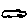
Label: car